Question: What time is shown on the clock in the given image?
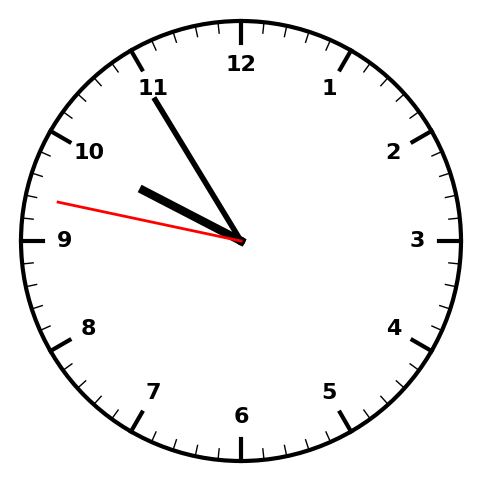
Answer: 09:54:47